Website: walmart
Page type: customer-info-address
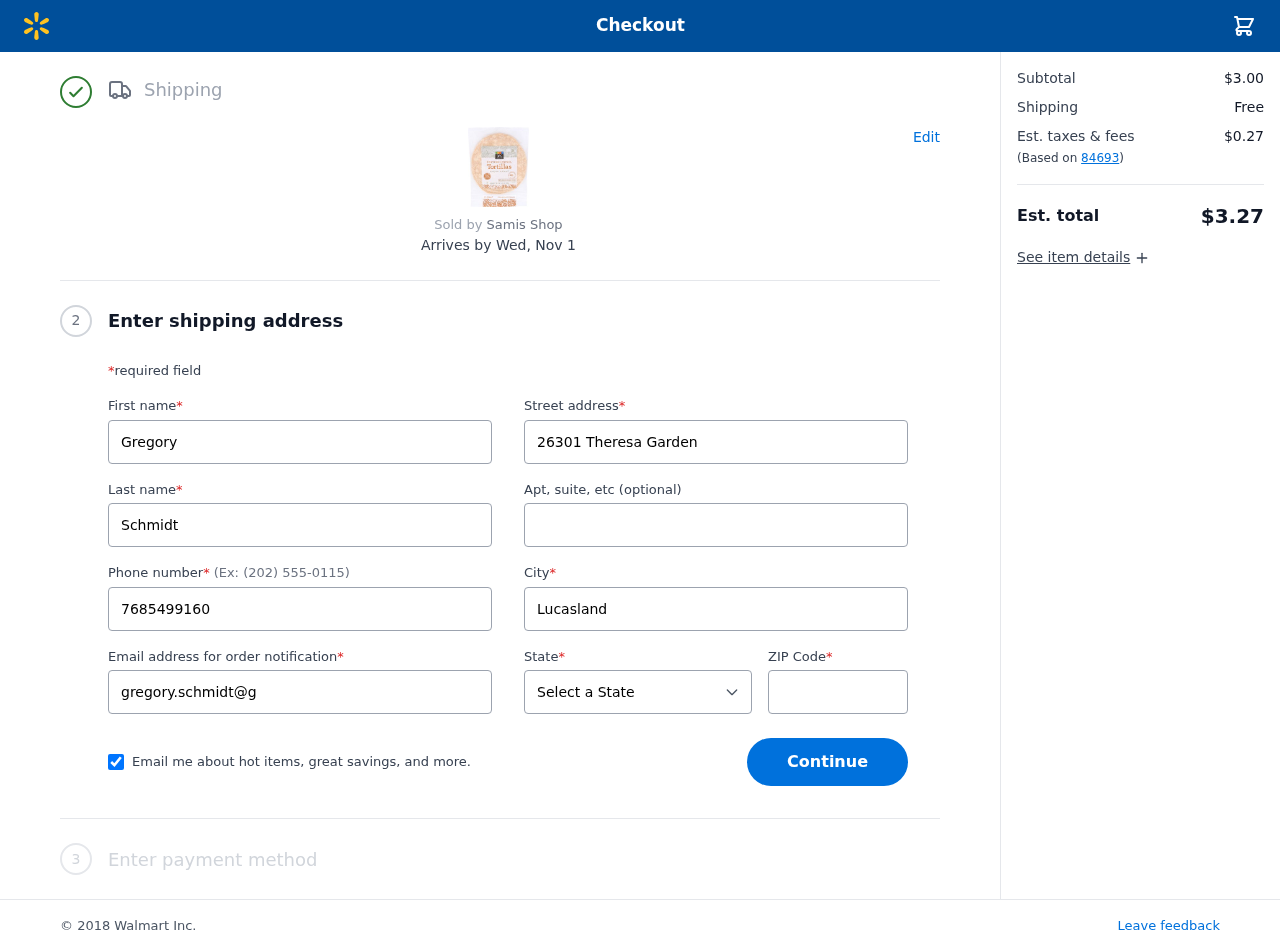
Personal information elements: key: PII_CITY
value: Lucasland
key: PII_EMAIL
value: gregory.schmidt@gmail.com
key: PII_FIRSTNAME
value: Gregory
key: PII_LASTNAME
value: Schmidt
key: PII_PHONE
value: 7685499160
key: PII_POSTCODE
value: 84693
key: PII_STATE
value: Ohio
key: PII_STREET
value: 26301 Theresa Garden
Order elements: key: ORDER_DELIVERY_DATE
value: Wed, Nov 1
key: ORDER_SUBTOTAL
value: $3.00
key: ORDER_SHIPPING_COST
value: Free
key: ORDER_TAX
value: $0.27
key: ORDER_TOTAL
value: $3.27